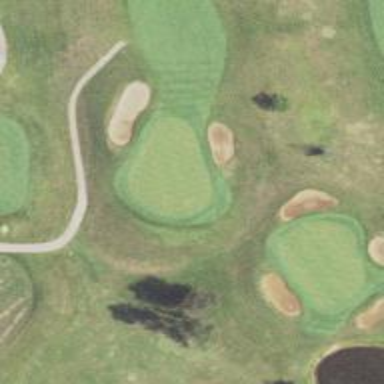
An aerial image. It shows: Golf hole.